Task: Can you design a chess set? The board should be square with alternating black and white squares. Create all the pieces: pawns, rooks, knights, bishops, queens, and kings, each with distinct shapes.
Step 3646:
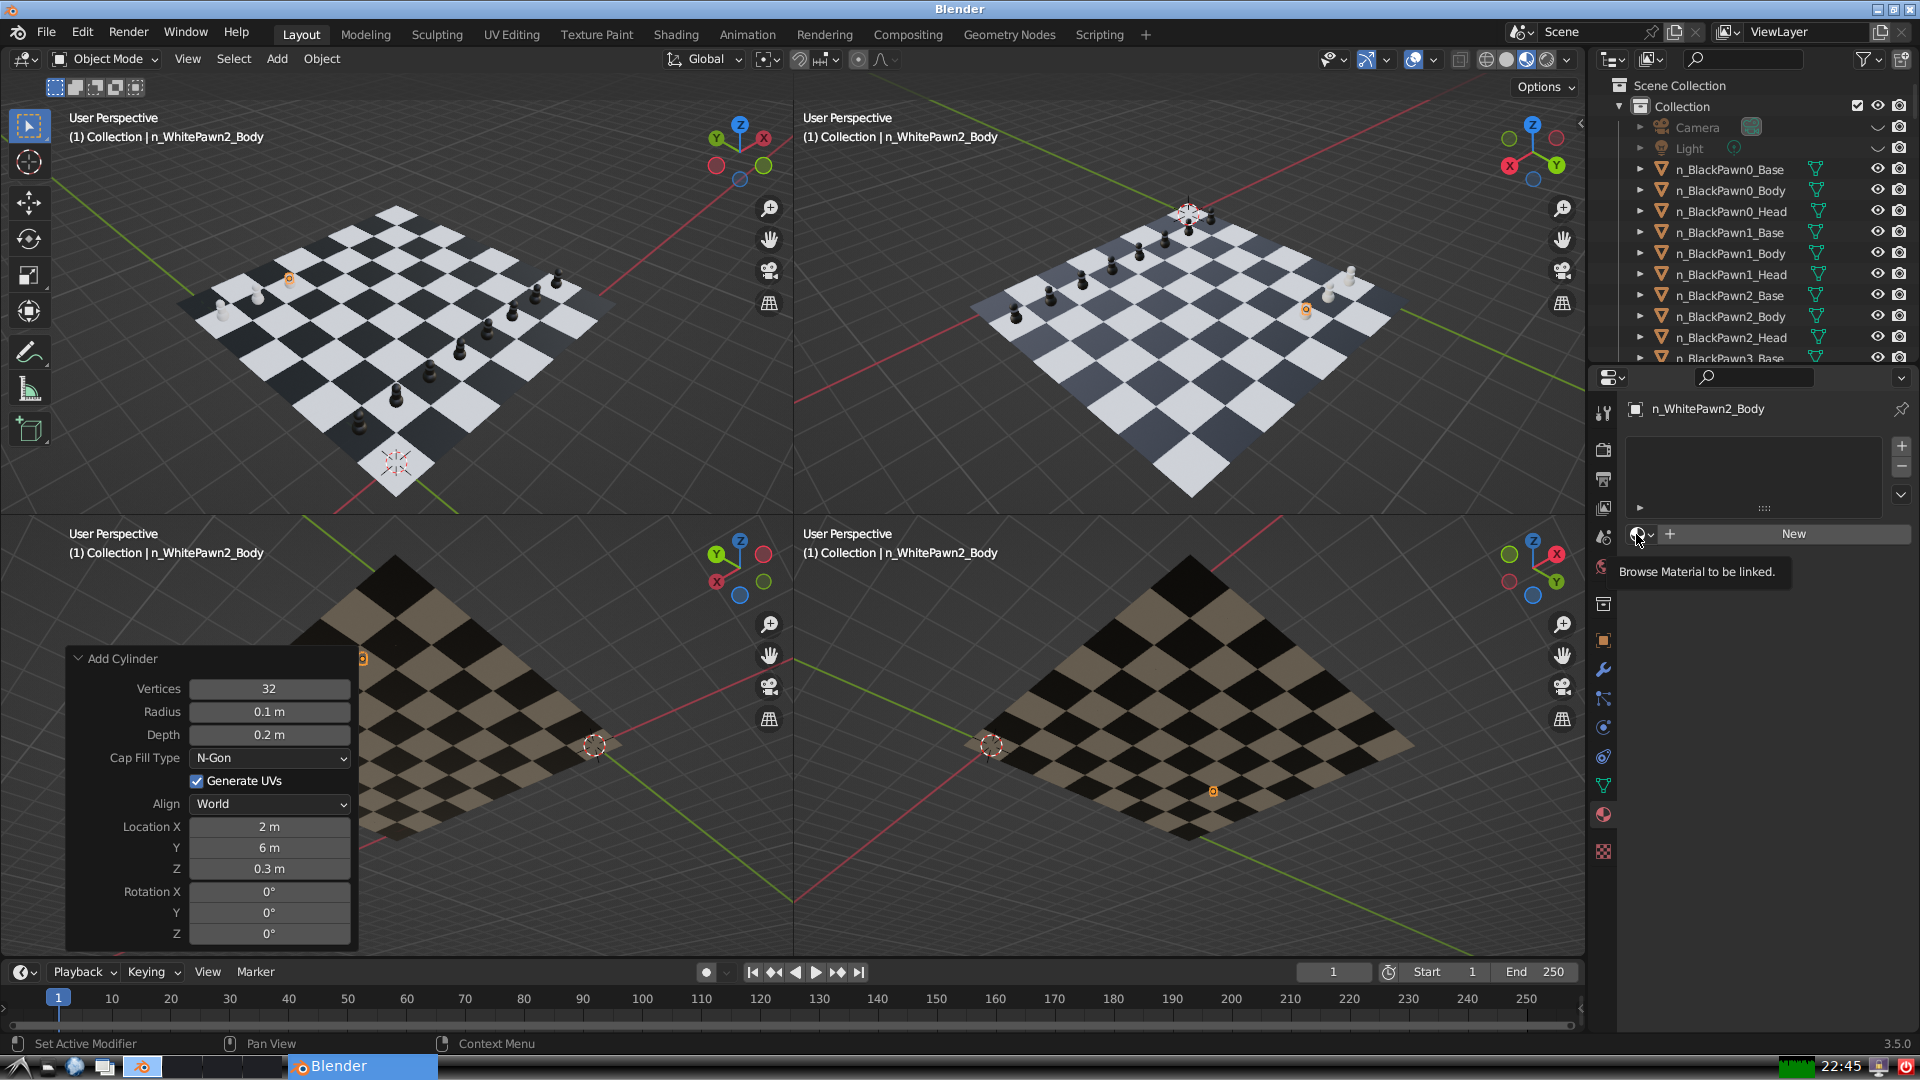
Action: click: no